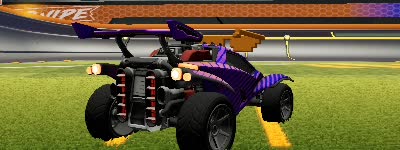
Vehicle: octane